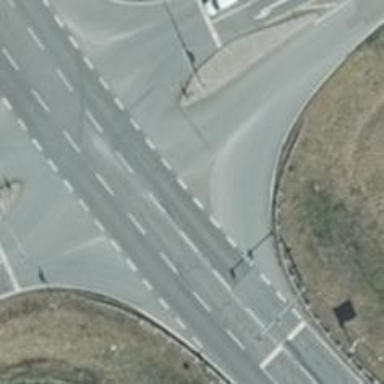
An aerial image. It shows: Secondary road with asphalt surface.